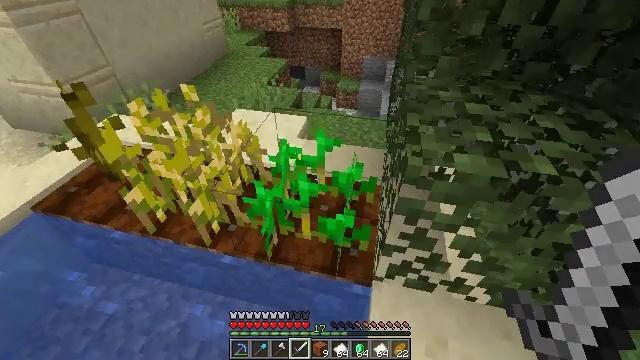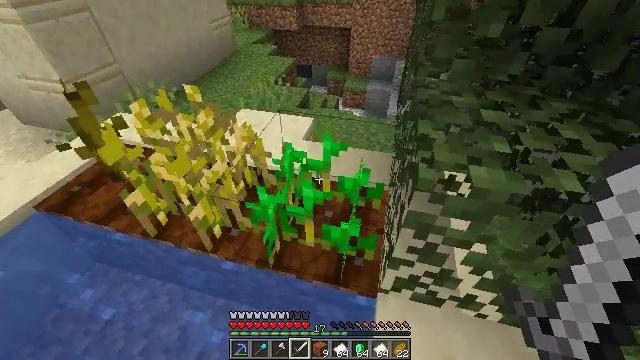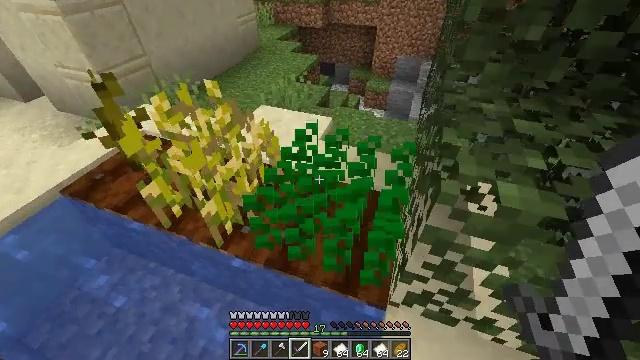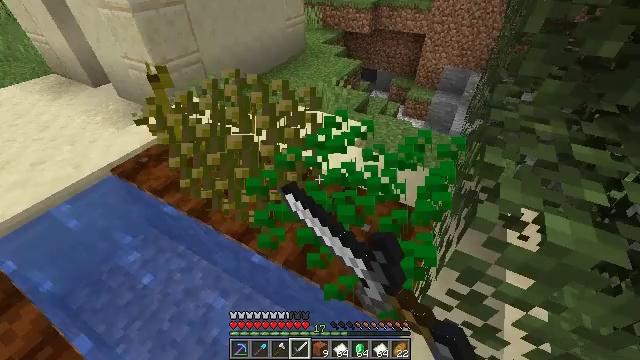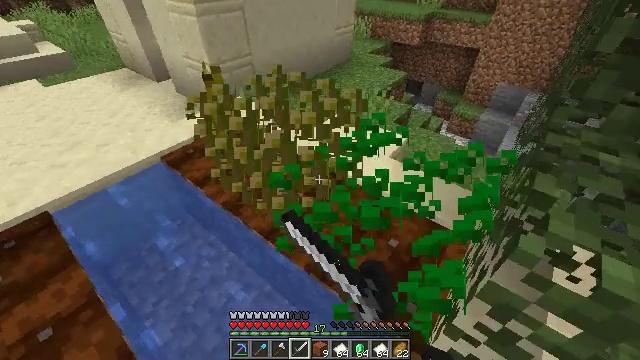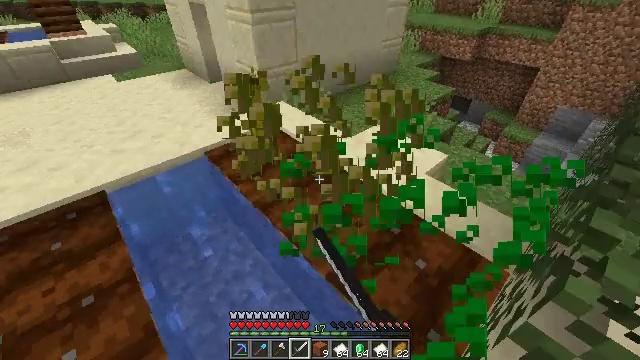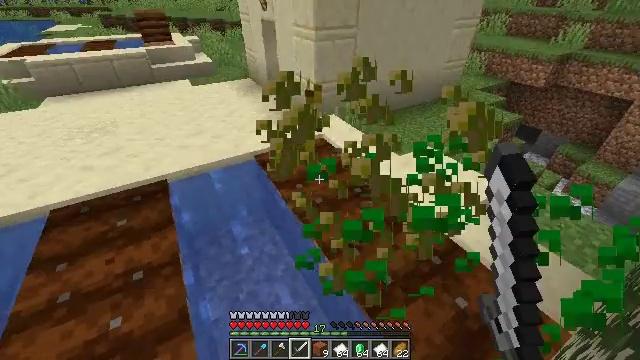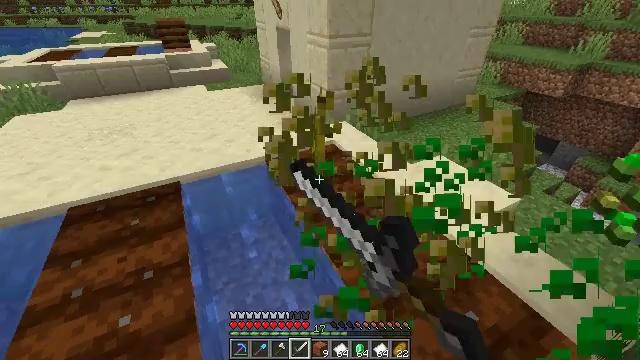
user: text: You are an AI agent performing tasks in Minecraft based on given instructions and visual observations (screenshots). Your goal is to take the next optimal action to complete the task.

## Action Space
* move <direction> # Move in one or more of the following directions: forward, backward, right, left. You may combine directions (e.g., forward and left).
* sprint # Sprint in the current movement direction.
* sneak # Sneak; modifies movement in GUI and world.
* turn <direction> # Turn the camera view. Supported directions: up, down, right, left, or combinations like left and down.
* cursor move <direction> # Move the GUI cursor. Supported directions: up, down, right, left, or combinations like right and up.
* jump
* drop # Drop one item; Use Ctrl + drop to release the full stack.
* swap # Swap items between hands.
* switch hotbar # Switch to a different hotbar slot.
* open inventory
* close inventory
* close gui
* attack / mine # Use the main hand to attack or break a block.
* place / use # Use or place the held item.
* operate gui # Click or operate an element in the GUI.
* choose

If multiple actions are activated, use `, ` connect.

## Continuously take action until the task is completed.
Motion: motion action
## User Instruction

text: Break the mature wheat plants.
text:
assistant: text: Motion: turn left
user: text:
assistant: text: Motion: turn left, attack / mine
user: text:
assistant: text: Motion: turn left, attack / mine
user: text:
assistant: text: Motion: turn left and up, attack / mine
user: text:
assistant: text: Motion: turn left and up, attack / mine
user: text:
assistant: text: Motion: turn left and up, attack / mine
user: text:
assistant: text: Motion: turn left and up, attack / mine
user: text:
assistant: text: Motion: attack / mine